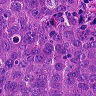
Metastatic tissue present: yes